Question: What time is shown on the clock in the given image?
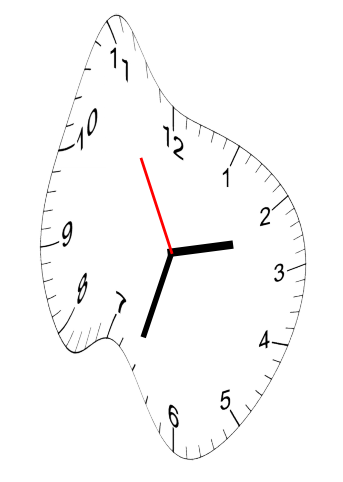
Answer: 02:32:55